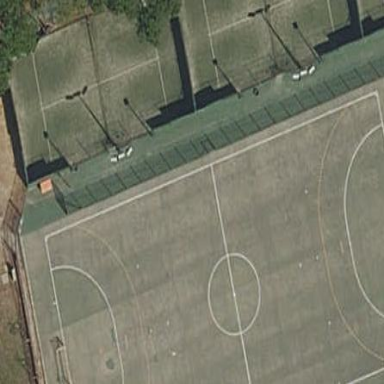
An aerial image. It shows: Paddle tennis court on leisure land.